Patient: sex M, age 75
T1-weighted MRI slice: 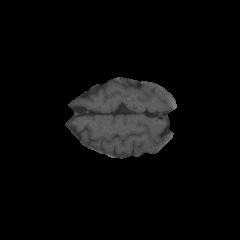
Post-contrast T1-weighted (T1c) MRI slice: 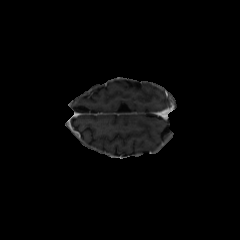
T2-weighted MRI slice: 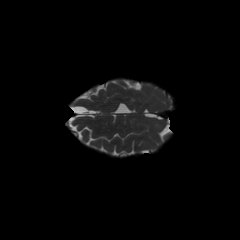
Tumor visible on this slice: no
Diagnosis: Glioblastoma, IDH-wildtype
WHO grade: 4